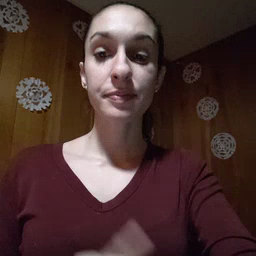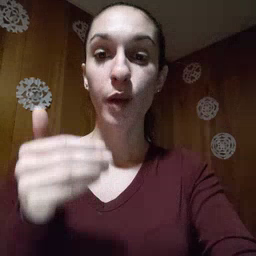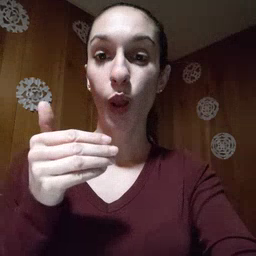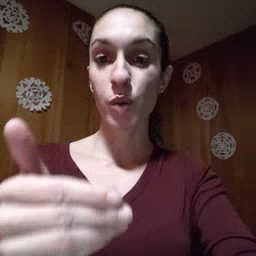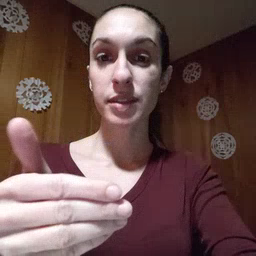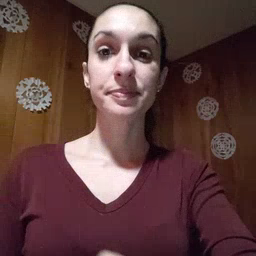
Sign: close